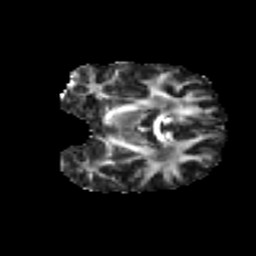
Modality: FA
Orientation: coronal
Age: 55
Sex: female
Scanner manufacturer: ge
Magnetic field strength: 3 T
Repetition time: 7.8 s
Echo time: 0.0606 s